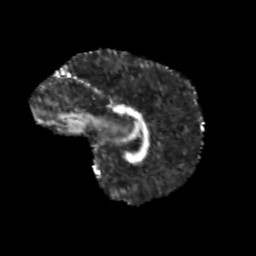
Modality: FA
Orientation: sagittal
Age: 11
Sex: male
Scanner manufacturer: siemens
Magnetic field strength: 3 T
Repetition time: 3.8 s
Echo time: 0.07 s